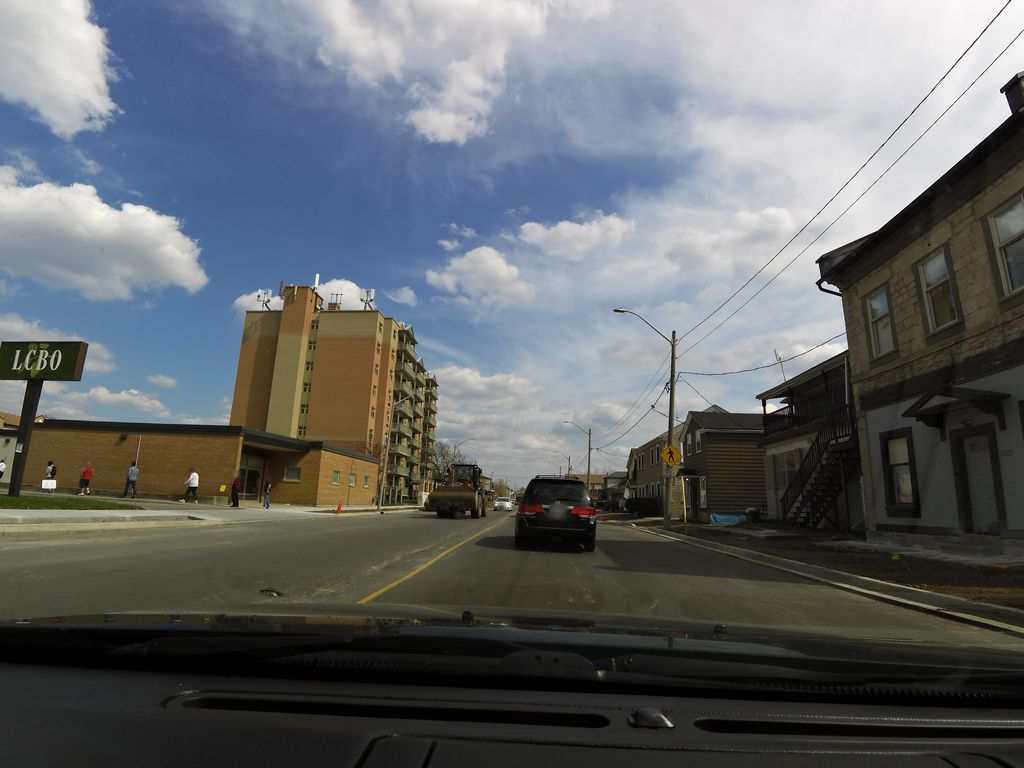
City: kitchener-waterloo